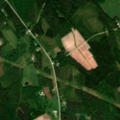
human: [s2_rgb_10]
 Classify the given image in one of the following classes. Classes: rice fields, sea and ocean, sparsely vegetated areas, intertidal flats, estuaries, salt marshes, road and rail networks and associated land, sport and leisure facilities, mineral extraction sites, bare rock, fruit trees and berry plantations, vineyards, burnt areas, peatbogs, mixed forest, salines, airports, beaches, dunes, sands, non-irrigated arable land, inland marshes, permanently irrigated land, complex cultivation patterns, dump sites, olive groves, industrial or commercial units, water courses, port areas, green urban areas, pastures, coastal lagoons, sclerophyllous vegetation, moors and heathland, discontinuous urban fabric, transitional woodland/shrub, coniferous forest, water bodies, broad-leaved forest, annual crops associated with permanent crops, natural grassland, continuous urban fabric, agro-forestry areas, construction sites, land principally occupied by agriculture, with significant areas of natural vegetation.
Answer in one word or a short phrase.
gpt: non-irrigated arable land, coniferous forest, mixed forest